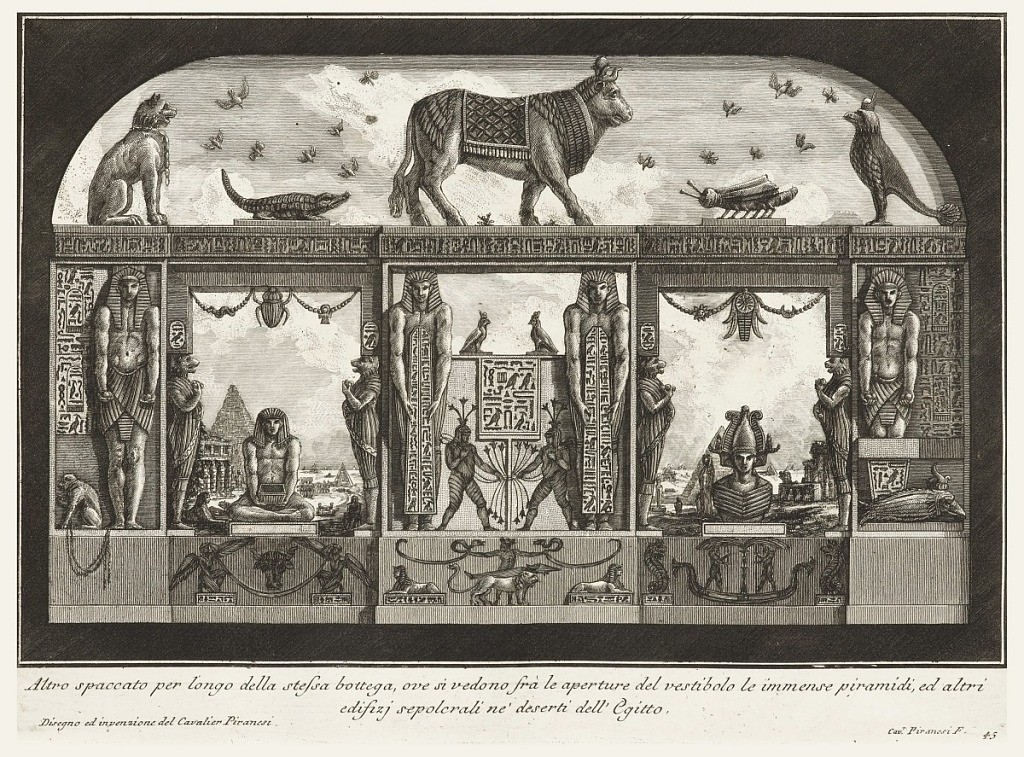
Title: Altro spaccato per longo della stessa bottega, ove si vedonofra le aperture del vestibolo le immense piramide, from Diverse Maniere d'adornare i cammini
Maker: Giovanni Battista Piranesi, Italian, 1720–1778
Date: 1769
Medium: Etching on paper
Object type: bound print
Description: A compartmentalized scene with several Egyptian figures and caryatids. Upper register depicts a cow in profile, along with birds, a crocodile, a cat, and a hawk. The central register depicts three areas, two of which show figures before a landscape with pyramids and other structures. At the center, two figures hold stelae inscribed with hieroglyphs, with another stela in the center. The lower register contains smaller depictions of figures, some winged, sphinxes, snakes, and other Egyptian characters.